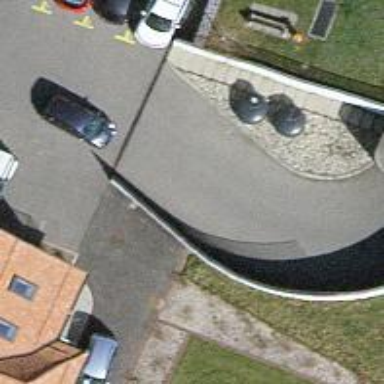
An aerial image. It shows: Parking aisle designated as service road.